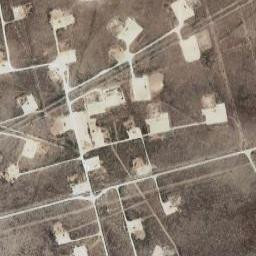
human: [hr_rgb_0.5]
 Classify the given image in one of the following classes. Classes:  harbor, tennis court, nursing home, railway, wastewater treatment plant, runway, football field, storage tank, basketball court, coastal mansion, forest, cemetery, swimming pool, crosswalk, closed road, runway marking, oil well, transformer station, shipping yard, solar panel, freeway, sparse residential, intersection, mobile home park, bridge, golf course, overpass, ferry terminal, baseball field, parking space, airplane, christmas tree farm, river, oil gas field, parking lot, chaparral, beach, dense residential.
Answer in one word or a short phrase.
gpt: oil gas field